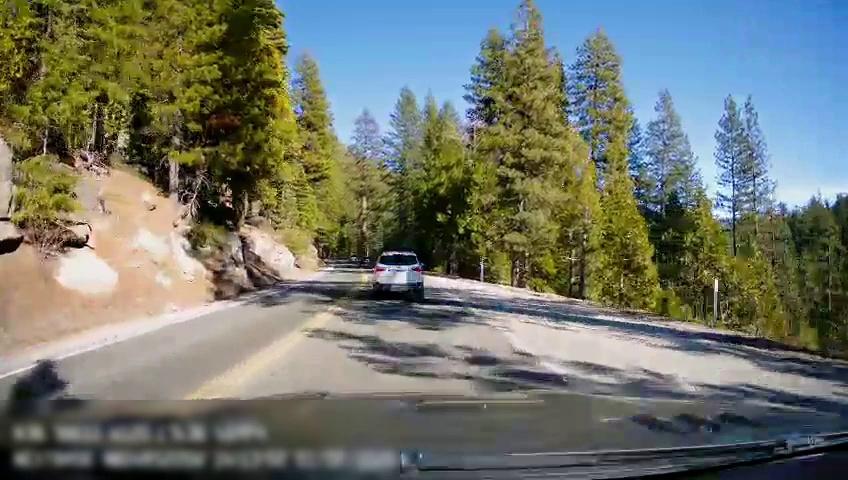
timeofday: Day
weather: Sunny
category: Drivable Space
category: Vehicles | SUV
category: Lanes | Current Lane
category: Lanes | Alternate Lane
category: Lanes | Opposite Lane